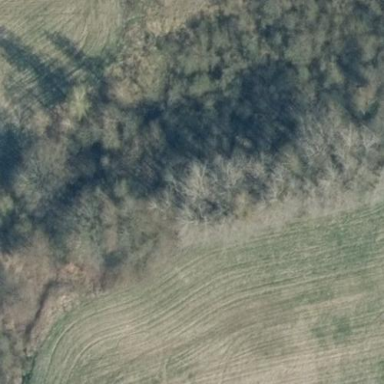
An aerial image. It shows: Deciduous woodland area with lush foliage.